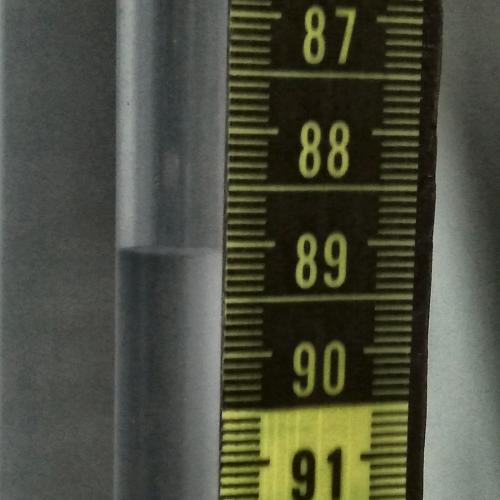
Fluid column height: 89.1 cm